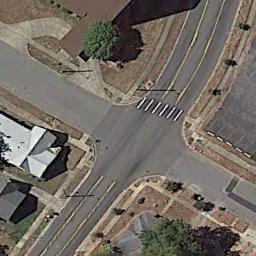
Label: intersection